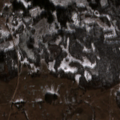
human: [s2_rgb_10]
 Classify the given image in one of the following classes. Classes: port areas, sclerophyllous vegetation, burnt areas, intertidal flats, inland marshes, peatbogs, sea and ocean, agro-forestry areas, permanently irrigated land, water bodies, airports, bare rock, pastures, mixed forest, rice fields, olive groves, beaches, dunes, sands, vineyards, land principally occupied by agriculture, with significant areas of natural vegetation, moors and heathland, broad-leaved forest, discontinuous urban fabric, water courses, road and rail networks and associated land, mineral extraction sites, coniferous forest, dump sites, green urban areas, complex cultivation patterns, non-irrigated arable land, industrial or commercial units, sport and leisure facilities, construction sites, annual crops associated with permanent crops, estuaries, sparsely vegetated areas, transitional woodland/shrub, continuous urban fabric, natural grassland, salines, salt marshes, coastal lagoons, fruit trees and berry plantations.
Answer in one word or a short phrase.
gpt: non-irrigated arable land, pastures, land principally occupied by agriculture, with significant areas of natural vegetation, broad-leaved forest, mixed forest